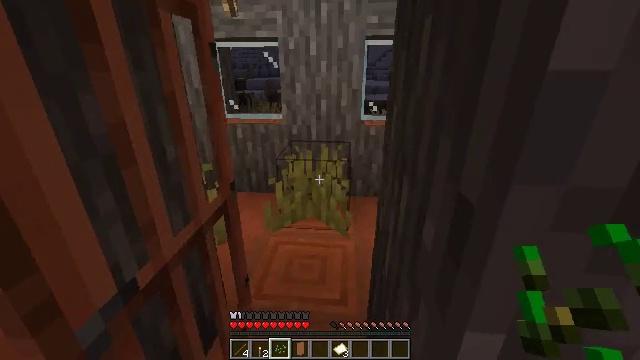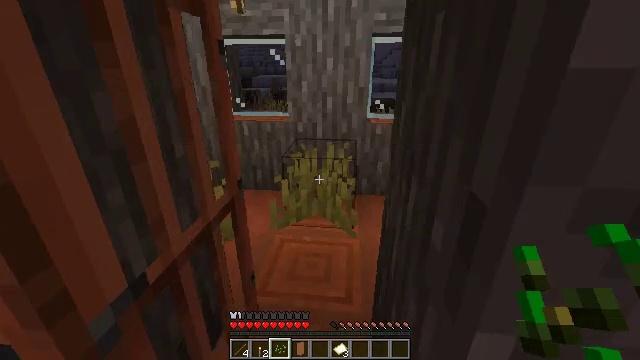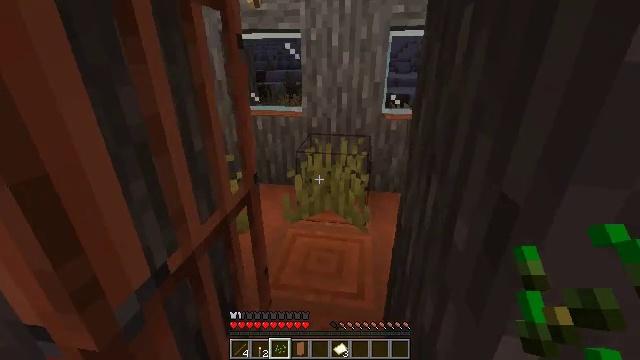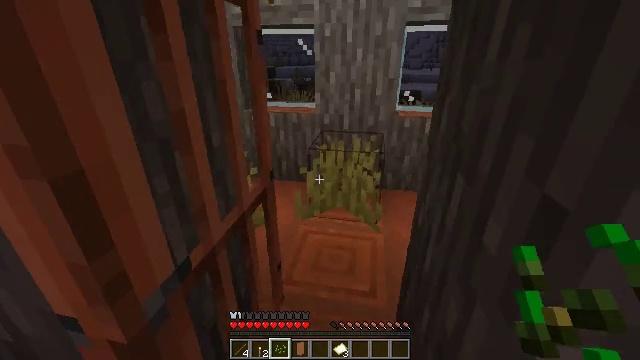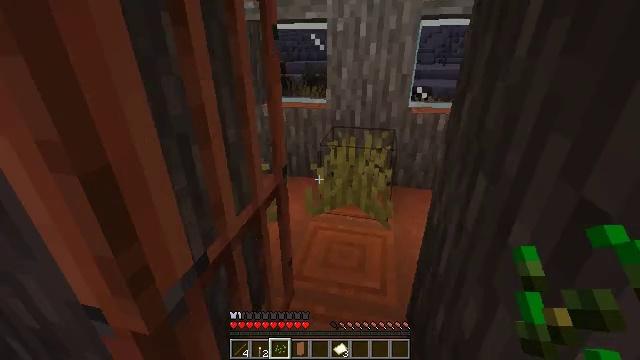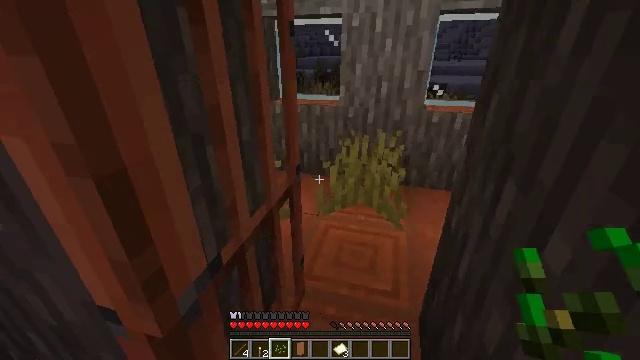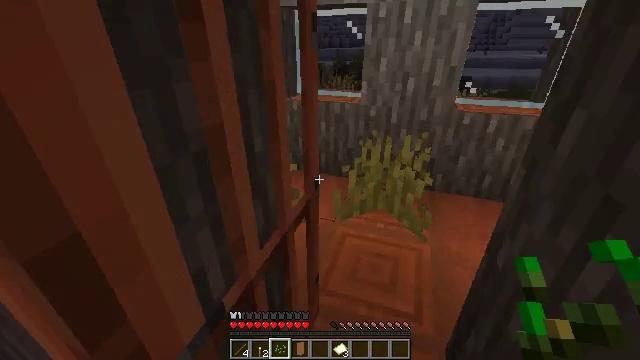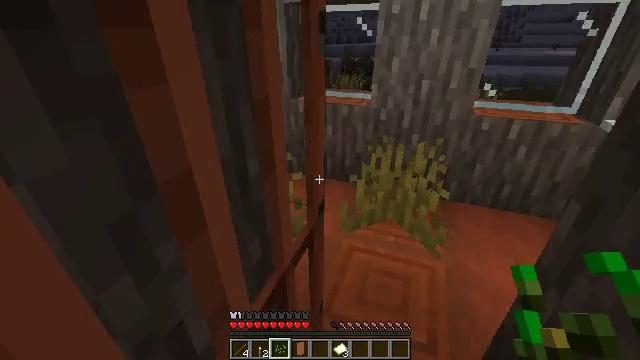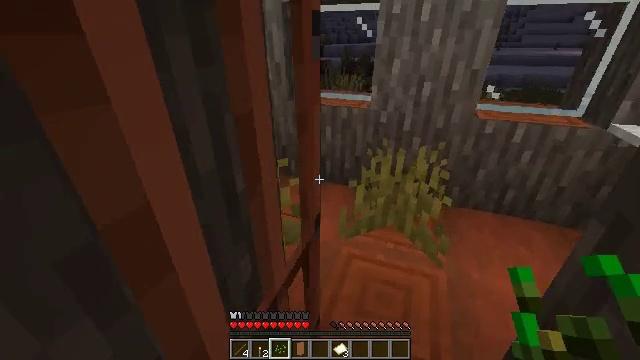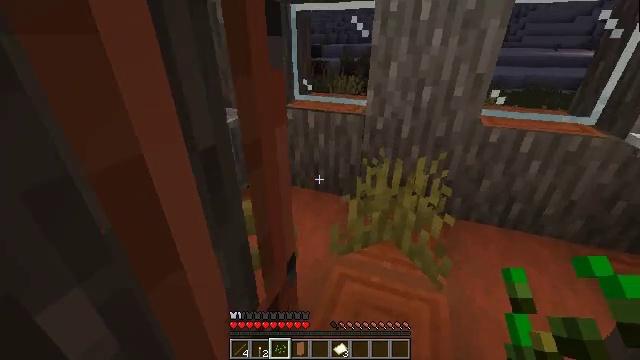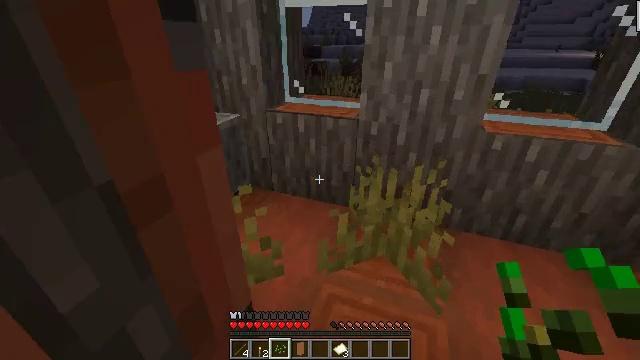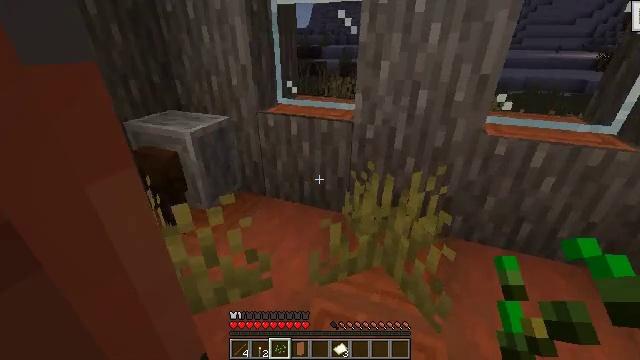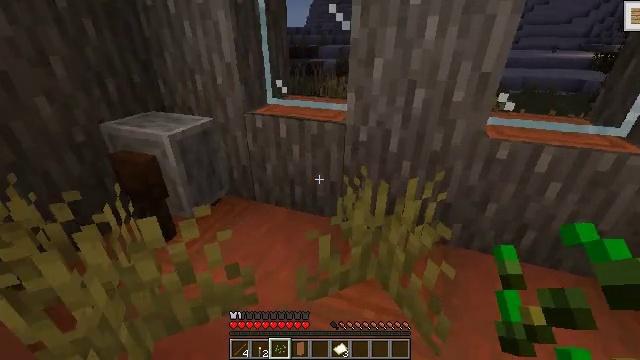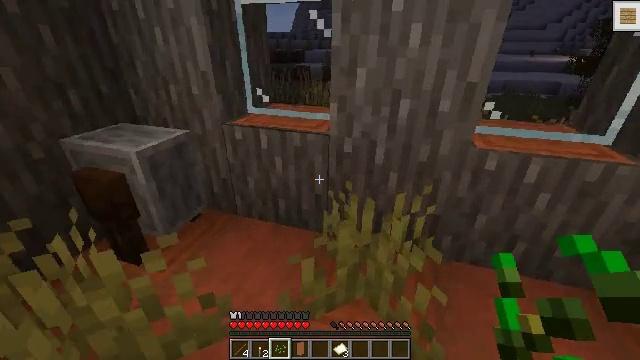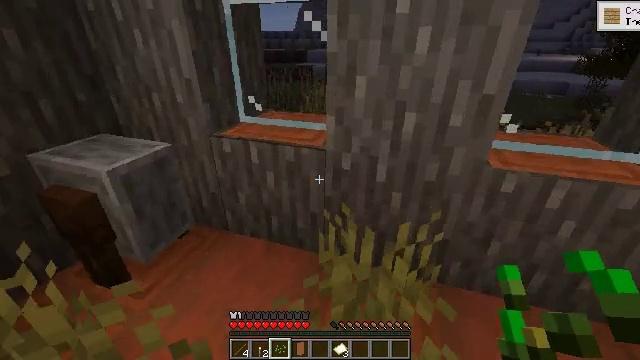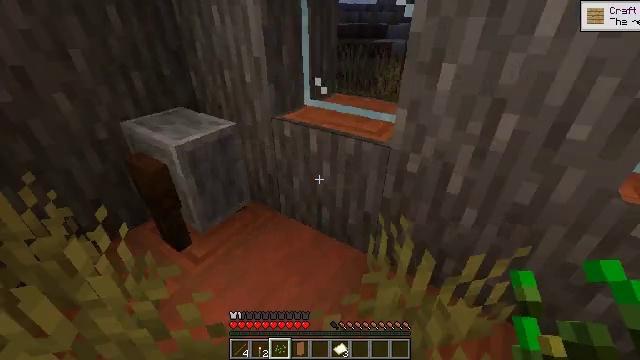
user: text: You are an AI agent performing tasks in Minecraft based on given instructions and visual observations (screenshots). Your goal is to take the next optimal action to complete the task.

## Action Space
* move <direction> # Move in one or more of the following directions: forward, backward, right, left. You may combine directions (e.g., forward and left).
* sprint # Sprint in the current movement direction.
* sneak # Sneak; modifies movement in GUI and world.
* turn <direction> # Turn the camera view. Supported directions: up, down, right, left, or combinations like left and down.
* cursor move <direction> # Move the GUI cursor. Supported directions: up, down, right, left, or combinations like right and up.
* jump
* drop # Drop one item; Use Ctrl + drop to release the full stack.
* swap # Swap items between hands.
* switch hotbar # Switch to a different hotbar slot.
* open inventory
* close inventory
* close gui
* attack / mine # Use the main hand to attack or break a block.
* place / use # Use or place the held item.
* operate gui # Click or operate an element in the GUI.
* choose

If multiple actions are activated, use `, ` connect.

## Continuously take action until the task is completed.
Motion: motion action
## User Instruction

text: Break the acacia wood to collect it.
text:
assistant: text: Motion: move forward, turn left
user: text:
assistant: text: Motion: move forward, turn left and down
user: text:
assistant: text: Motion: move forward, turn left
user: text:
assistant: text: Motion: move forward, turn left
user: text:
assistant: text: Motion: move forward, turn left
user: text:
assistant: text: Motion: move forward, turn left and down
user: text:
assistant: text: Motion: move forward, turn left
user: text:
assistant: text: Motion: move forward
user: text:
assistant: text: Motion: move forward
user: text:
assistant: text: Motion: move forward
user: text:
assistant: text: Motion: move forward
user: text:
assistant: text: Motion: move forward
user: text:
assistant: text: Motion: move forward, turn right
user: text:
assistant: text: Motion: move forward
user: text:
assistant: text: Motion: move forward, turn left and down
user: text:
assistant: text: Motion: move forward, turn left and down
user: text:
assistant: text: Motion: move forward, turn left and down
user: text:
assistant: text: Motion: turn left
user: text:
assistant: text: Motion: turn left and up
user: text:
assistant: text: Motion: turn left and up
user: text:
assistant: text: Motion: turn left
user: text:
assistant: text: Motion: turn left
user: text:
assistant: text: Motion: turn left
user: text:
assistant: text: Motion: turn left
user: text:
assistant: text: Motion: turn left and up
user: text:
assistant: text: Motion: turn left and up
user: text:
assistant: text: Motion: turn left and up
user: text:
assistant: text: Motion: turn left and up
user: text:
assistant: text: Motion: turn left and up
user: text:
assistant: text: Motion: turn left and up